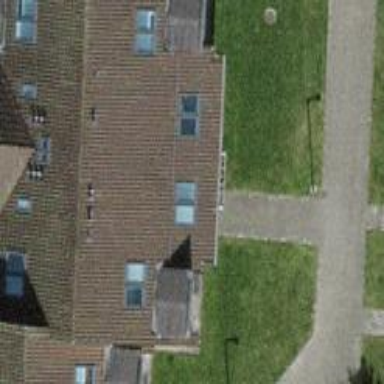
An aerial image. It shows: Residential building.